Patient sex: M
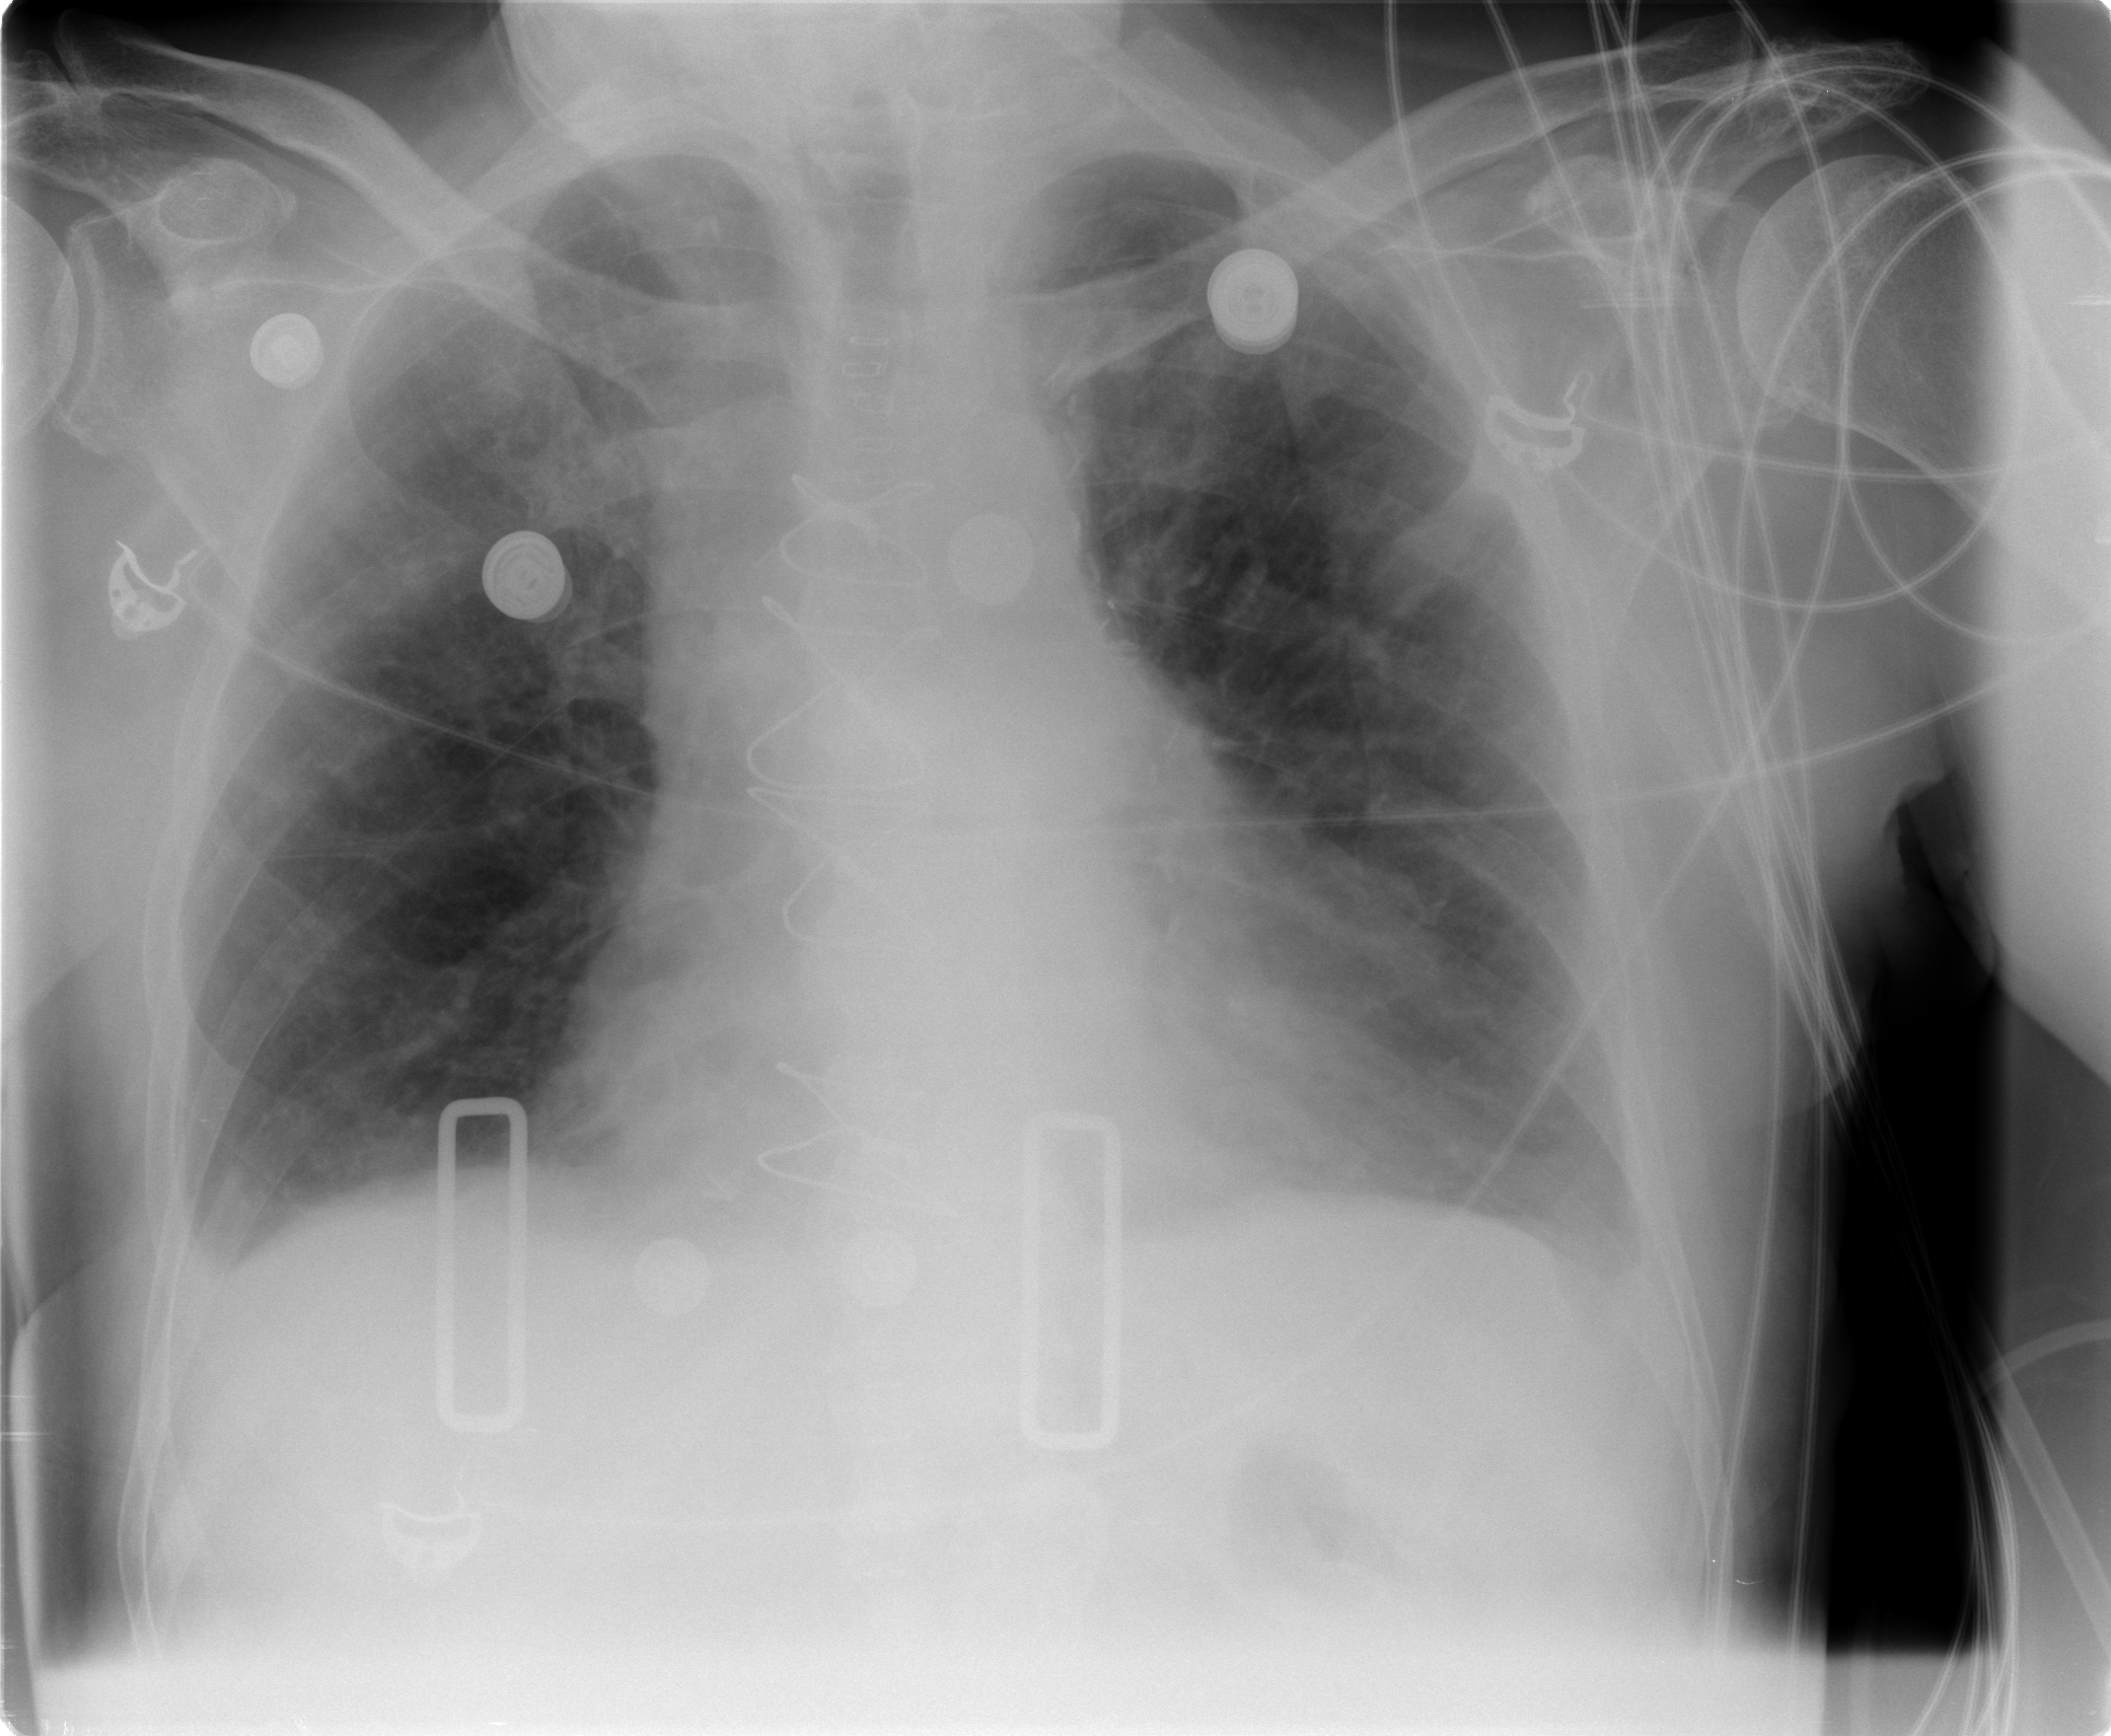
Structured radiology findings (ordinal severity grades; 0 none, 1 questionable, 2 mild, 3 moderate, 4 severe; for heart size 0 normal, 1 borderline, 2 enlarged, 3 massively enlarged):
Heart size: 2
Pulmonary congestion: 2
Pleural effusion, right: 2
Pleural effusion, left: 2
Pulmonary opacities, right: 0
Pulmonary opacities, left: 0
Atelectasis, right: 2
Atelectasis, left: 2